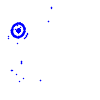
Particle: electron